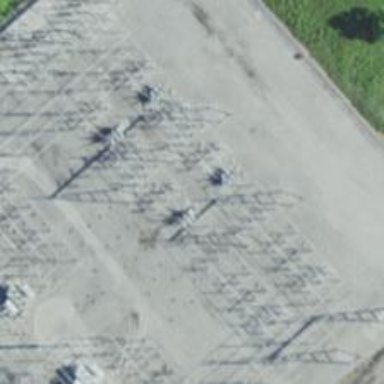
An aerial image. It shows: Switch for power supply.